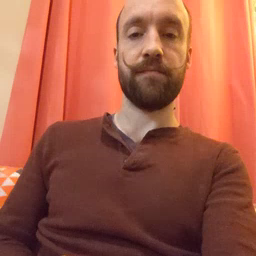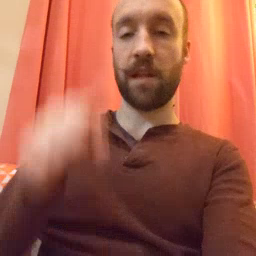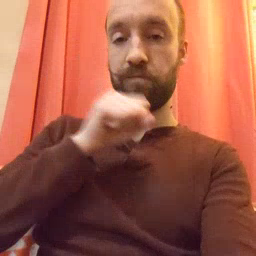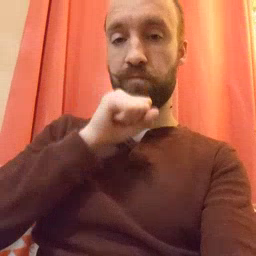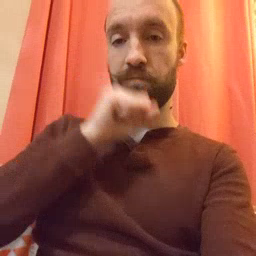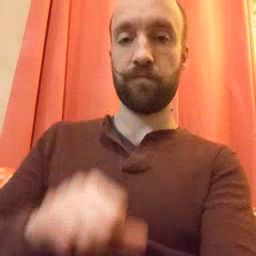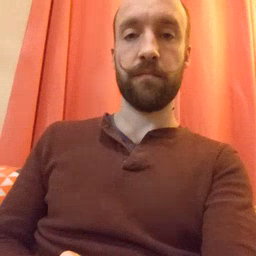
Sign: icecream